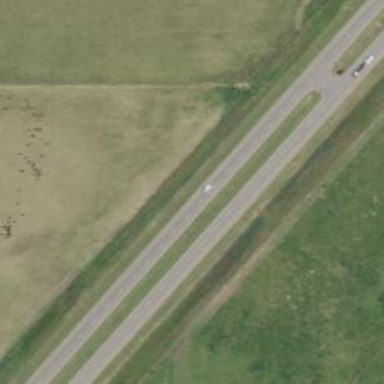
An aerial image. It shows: This image shows trunk highway that functions as expressway.